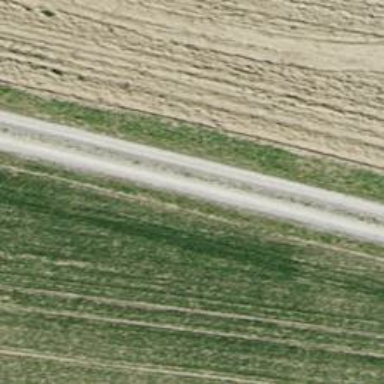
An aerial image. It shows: Grass track with grade4 quality surface.